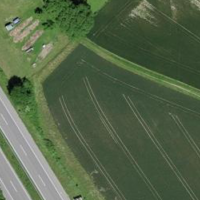
EUNIS habitat code: 57
Species observed at this site:
Juglans regia
Milvus migrans